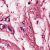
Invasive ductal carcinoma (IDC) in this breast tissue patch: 0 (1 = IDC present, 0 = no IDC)